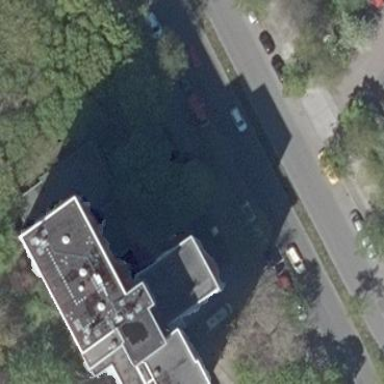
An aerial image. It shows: Flat-roofed apartment building.